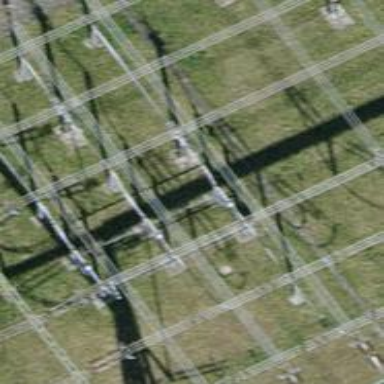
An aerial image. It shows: Bay for power lines.